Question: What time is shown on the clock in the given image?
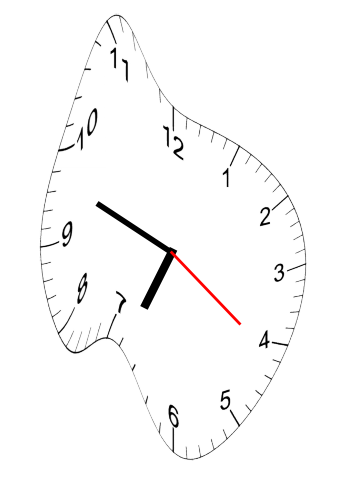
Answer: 06:48:21